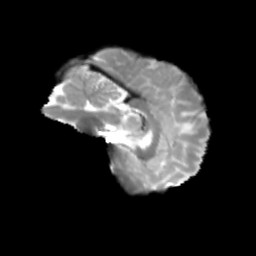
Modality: T2w
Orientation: sagittal
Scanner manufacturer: siemens
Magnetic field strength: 3 T
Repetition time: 4 s
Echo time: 0.0594 s